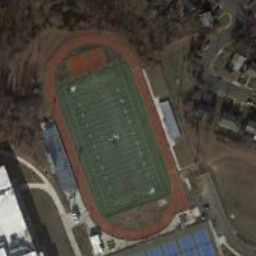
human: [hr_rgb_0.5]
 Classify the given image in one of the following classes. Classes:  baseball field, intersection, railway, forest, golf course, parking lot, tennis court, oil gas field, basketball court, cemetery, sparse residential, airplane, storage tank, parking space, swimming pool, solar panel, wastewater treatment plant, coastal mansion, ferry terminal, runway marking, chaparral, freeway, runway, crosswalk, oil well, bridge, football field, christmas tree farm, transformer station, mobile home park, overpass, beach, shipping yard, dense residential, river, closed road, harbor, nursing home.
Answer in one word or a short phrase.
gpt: football field